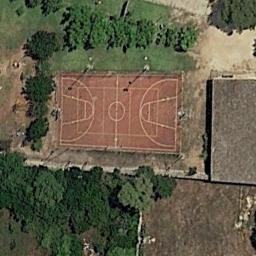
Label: basketball_court